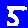
Digit: 5